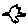
Label: bird